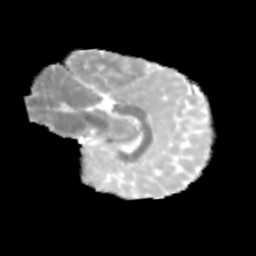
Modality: MD
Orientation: sagittal
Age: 9
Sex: female
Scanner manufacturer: siemens
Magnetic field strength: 3 T
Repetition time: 3.8 s
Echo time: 0.07 s